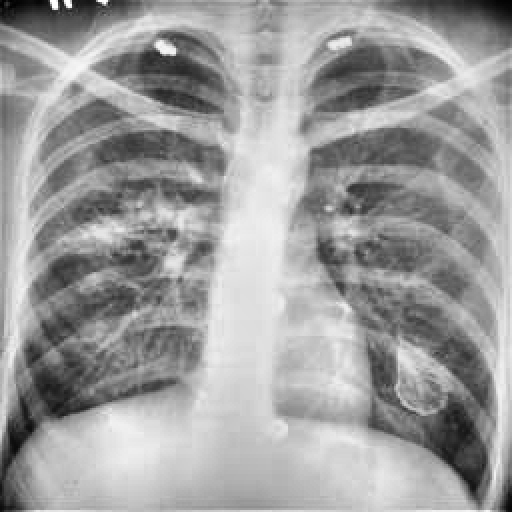
Finding: TUBERCULOSIS